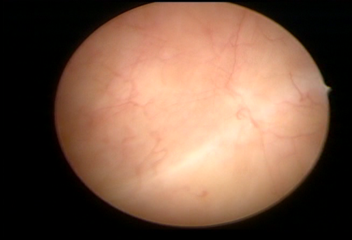
Modality: WLC
Class: Normal mucosa
Bladder cancer association: No